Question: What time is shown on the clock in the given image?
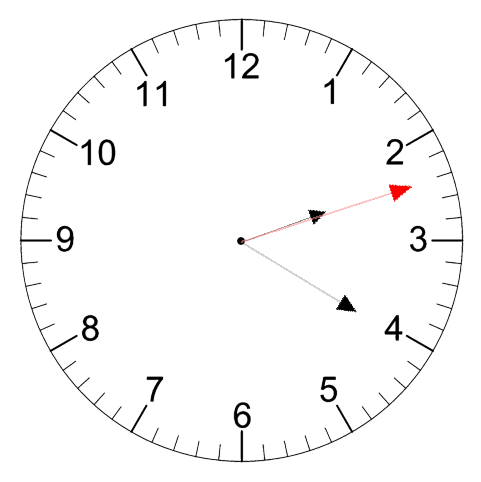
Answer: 02:20:12